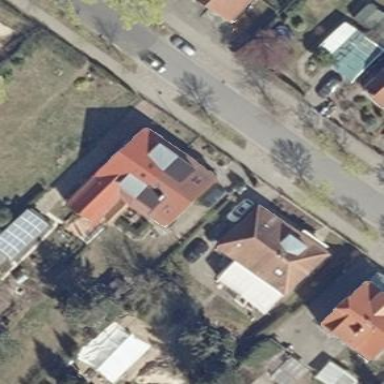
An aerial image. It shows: Detached building with gabled roof.